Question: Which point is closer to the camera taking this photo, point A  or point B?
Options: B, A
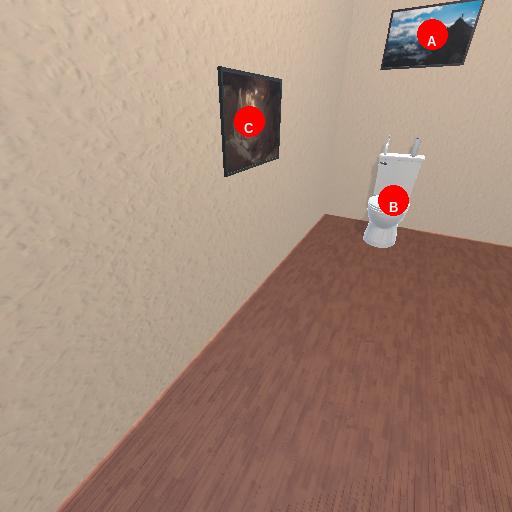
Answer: B